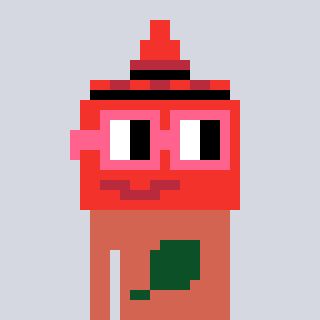
a pixel art character with square pink glasses, a ketchup-shaped head and a peachy-colored body on a cool background